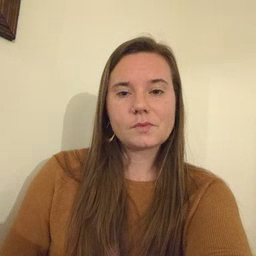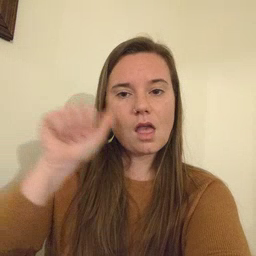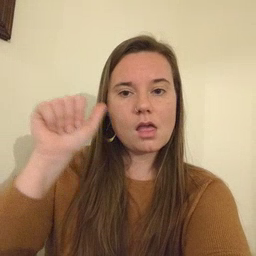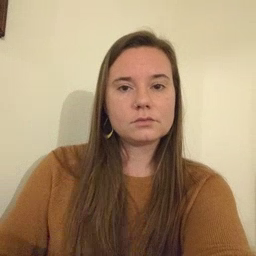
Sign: aunt